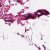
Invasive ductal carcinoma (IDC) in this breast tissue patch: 0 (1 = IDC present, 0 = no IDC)